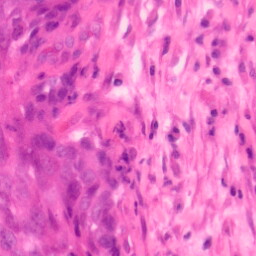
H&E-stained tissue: Colon